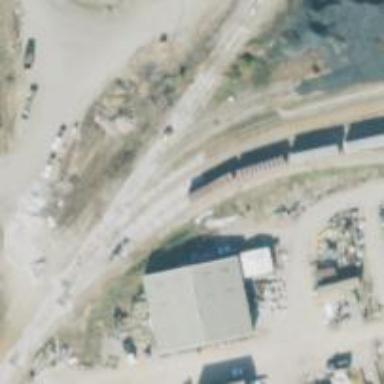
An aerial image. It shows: Rail spur service.